Question: I have a model with one of the property of type object . This property is a dynamic property and could sometime contain a string or a date or a Boolean.
I have a editor template for each type i.e boolean , string , date etc .
The problem I have is when the page is posted , the postback contains a array instead of the actual value. The first element of the array contains the actual value.

Why is the value being returned as a array ?
My model
'''
public string Description;
public string Name { get; set; }
public Type Type{ get; set; }
object _value;
public object Value { get;set;}
'''
statement in the view
'''
@Html.EditorFor( m => m.Value)
'''
Edit : Corrected the object name from _value to Value. It was a wrong Ctrl V operation.
Edit : The HTML rendered in the browser
When the object contain a boolean value (checkbox):
'''
<div>
<input checked="checked" data-val="true" data-val-required="The BoolJPY field is required." id="FurtherInformationFieldObject_Properties_1__Value" name="FurtherInformationFieldObject.Properties[1].Value" type="checkbox" value="true"><input name="FurtherInformationFieldObject.Properties[1].Value" type="hidden" value="false">
'''
When the object contains a string(Textbox) :
'''
<div id="divStringField"><input class="text-box single-line valid" data-val="true" data-val-required="The String Field field is required." id="FurtherInformationFieldObject_Properties_2__Value" name="FurtherInformationFieldObject.Properties[2].Value" type="text" value=""> </div>
'''
Edit 2 : Posting the complete model and view code.
Controller code :
'''
public ActionResult Edit(string name ="field1" )
{
Models.DynamicData data1 = new Models.DynamicData();
//all this comes from the database table. I am putting the value directly in field just for simplicity
// this is exactly how I convert the value from the entity to the model
data1.Description = "Field1 Description";
data1.Name = "field1";
data1.Type = typeof(string);
data1.Value = Convert.ChangeType("MyStringValue", data1.Type);
//similarly add few more fields to the model collection
return View(data1);
}
[HttpPost]
public ActionResult Edit(Models.DynamicData model)
{
// break point here : model.Value shows a array of string instead of the edited value.
return View(model);
}
'''
View :
'''
@model SampleDynamicDataProject.Models.DynamicData
@{
ViewBag.Title = "Edit";
}
<h2>Edit</h2>
@using (Html.BeginForm()) {
@Html.AntiForgeryToken()
@Html.ValidationSummary(true)
<fieldset>
<legend>DynamicData</legend>
<div class="editor-label">
@Model.Description
</div>
<div class="editor-field">
@Html.EditorFor(model => model.Value)
@Html.ValidationMessageFor(model => model.Value)
</div>
<p>
<input type="submit" value="Save" />
</p>
</fieldset>
'''
}
I should explain I used object as type for Value property because the value could be string or bool or date ex data1 in above controller could look like below
'''
data1.Description = "Field2 Description";
data1.Name = "field2";
data1.Type = typeof(bool);
data1.Value = Convert.ChangeType("true", data1.Type); // database stores "true" as string which is converted into a boolean and stored in the object.
'''
As shown in the code , my problem is in the post action for Edit , I get Value as an array even for a simple string.
The sample project code here <URL>
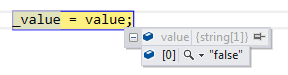
Answer: I got a answer to my question at one of the other forums.
Basically the reason MVC binder is returning a array is because it does not understand what type of data/control is used in the html and the model binder fails.
I got around my issue by modifying the model to have two different property a
'''
public String StringValue
public Bool BooleanValue
'''
I use the StringValue field when the Type is String , Date , Number etc.
I use the BooleanValue for field with Type as Boolean.
Its not the cleanest approach but it will have to do till the point I write my own custom model binder.
Thanks to bruce who answered my question here <URL>
I now understand why the model binder fails.
Pasting his answer here for the benefit of others
> you need to understand how browser postback is done. on form submit a collection of name/value pairs is sent. the name is the form element name, the value is the elements value. standard url encoding is done. so for:
the postdata is
foo=1&bar=true
note the post data is just a string with no type data. the brwser allows duplicate name, so
the post data is:
foo=1&foo=true
when asp.net load the post data into the form collection (which is just a dictionary), it can not add the key "foo" twice, but concats the values seperated by a "," ("1,true"). the binder just treats it as a string array named foo with 2 values.
now we get to another browser behavior. form elements that support checked (radio and checkbox) are only include the post data if checked. this causes a problem for the mvc binder with checkbox, becuase it can not tell from the postback data if the element was not checked or not included. this is important if you are using tryupdate to apply only a subset of the model properties, becuase only a subset was rendered. to get around this, the checkbox helper renders two fields with the same name, a hidden with the value "false" and a checkbox with the value "true".